Question: I am trying to take in a 2D array, search for any space that is greater than 0, then increment the surrounding spaces by 1.
'''
array = [[0,0,0], [0,1,0], [0,0,0]]
'''
The final output should look like this
'''
new_array = [[0,1,0], [1,1,1], [0,1,0]]
'''
The way I have it set up currently is returning
'''
[1,1,1,1]
'''
It is incrementing the correct spaces, I think, I just am not sure how to put them back into the original arrays and then return the 2D array. Clearly some steps are missing, any help would be greatly appreciated. I understand why it is returning the way it is, just not clear on the next step.
'''
def dilate(array)
new_array = []
array.each_with_index do |row, rowIndex|
row.each_with_index do |col, colIndex|
if (array[rowIndex][colIndex] > 0)
new_array << (array[rowIndex][colIndex -1] +1)
new_array << (array[rowIndex -1][colIndex] +1)
new_array << (array[rowIndex][colIndex +1] +1)
new_array << (array[rowIndex +1][colIndex] +1)
end
end
end
return new_array
end
'''

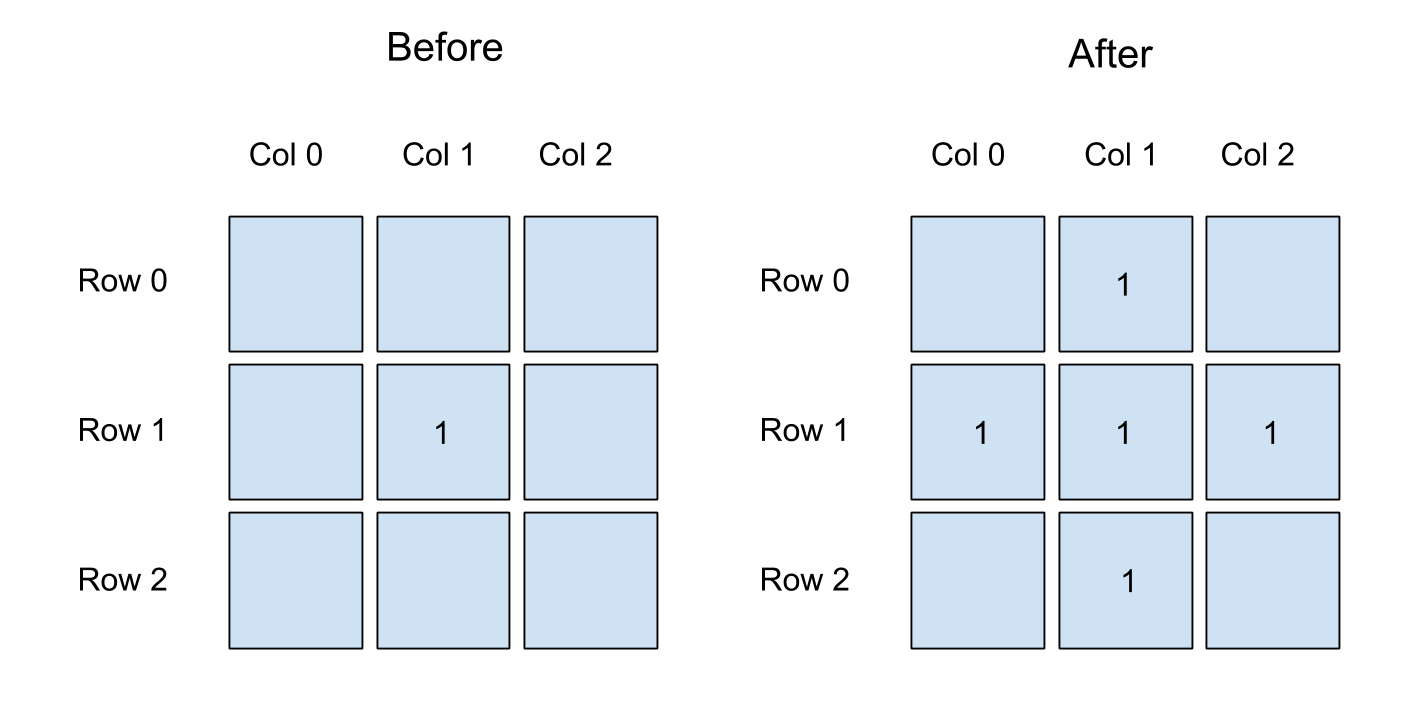
Answer: What you're doing is initializing an empty array, 'new_array', and appending elements to it. You're appending the incremented values to a new array instead of changing the values in the array. Something like this should work:
'''
def dilate(array)
new_array=[]
array.each{|i|new_array<<i.dup}
array.each_with_index do |row, rowIndex|
row.each_with_index do |col, colIndex|
if (array[rowIndex][colIndex] > 0)
new_array[rowIndex][colIndex -1] += 1 if colIndex > 0
new_array[rowIndex -1][colIndex] += 1 if rowIndex > 0
new_array[rowIndex][colIndex +1] += 1 if colIndex < array.first.size-1
new_array[rowIndex +1][colIndex] += 1 if rowIndex < array.size-1
end
end
end
return new_array
end
'''
I'm creating a new array, 'new_array', that's a copy of 'array', then incrementing its elements.
By the way, you say in your question that you want to "search for any space that contains a 1", but what this is doing is searching for spaces containing values greater than zero. I'm not sure if that's what you wanted.